Current action and preconditions to check: trajectory_clear

Your task: For each precondition in the list above, predict whether it will hold at this action.

Consider the current scene as observed from the mobile robot's camera, and analyze the predicted future states of all dynamic agents (e.g., people, animals, vehicles, or any moving entities) within the NEXT SECOND.

IMPORTANT: Only answer "very likely" if you are absolutely certain—based on strong, clear evidence—that a dynamic agent will violate the precondition in the predicted future state. Do NOT answer "very likely" for unlikely, ambiguous, or low-probability risks.

Ask yourself for each precondition: Is there a high probability, with clear and convincing evidence, that the predicted future states of any dynamic agent will interfere with the predicted future state of the currently executing action within the NEXT SECOND, causing that precondition to fail?

Assess the risk level based on these predictions. Use "likely" or "very likely" if motions create a clear risk of interference.

Use "neutral" or "improbable" if agents are nearby but their predicted paths are clearly diverging or non-conflicting.

Failure Risk Categories: "very improbable", "improbable", "neutral", "likely", "very likely"

Answer Format: Output ONLY the probability_of_failure value from these categories: "very improbable", "improbable", "neutral", "likely", "very likely"

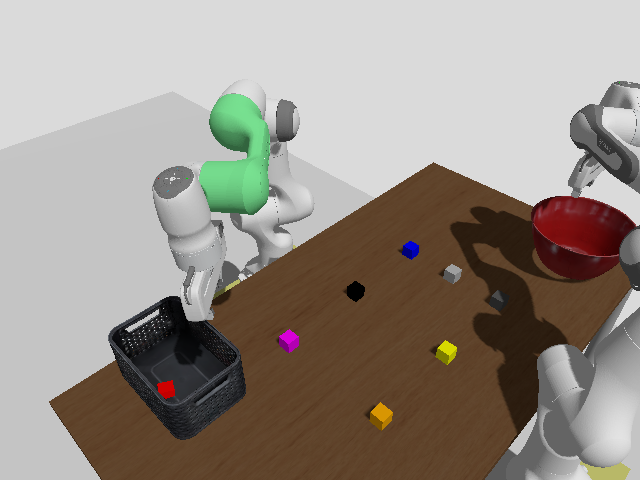

Answer: very improbable